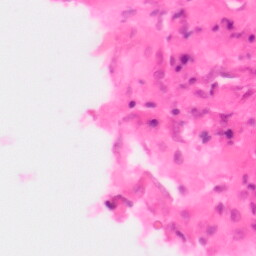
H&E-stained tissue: Colon